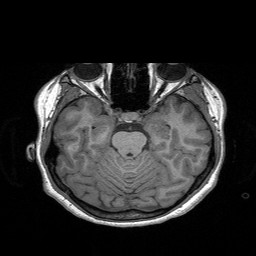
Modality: T1w
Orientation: coronal
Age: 23
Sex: female
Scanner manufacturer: siemens
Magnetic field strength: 3 T
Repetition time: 1.9 s
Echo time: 0.00227 s